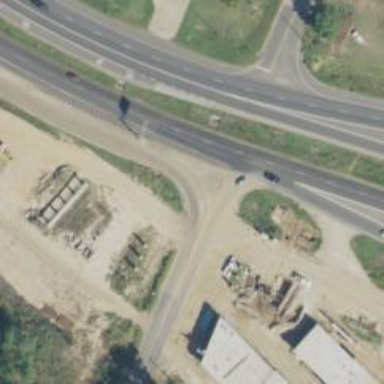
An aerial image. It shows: Trunk link highway.